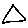
Label: triangle